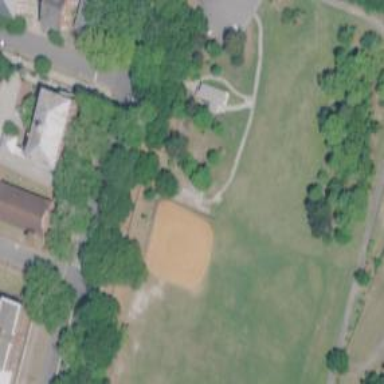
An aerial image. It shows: Grassy baseball stadium.